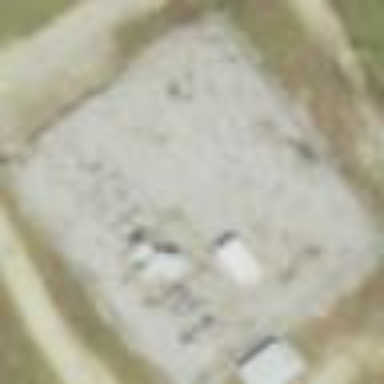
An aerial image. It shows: Industrial substation surrounded by fence.